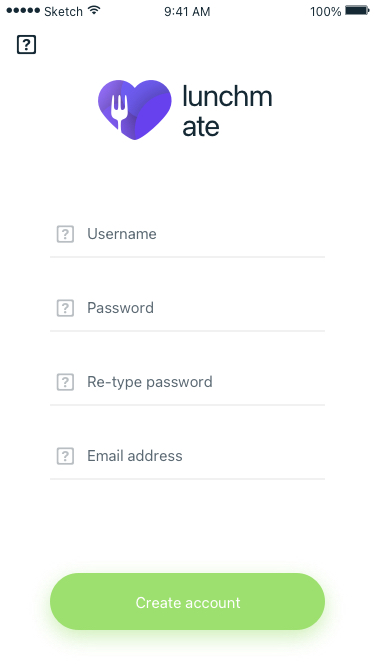
Text in this UI design:
Create account
Email address

Re-type password

Password

Username

lunchmate
